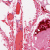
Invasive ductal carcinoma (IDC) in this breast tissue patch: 0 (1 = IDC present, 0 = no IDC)